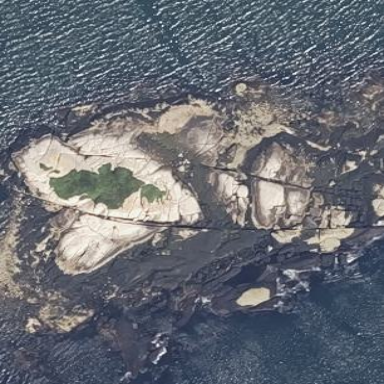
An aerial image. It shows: Island with natural coastline.